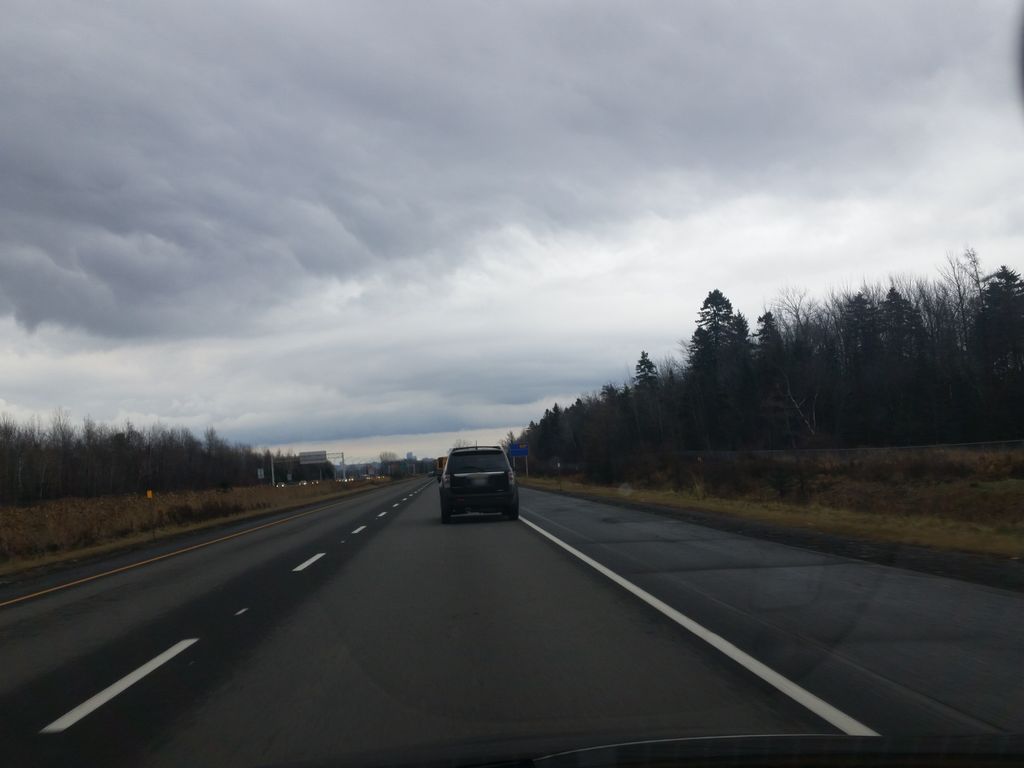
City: quebec_city